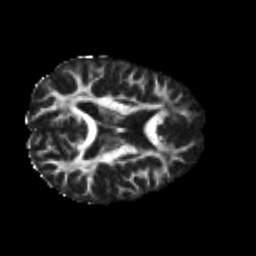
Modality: FA
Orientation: axial
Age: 18
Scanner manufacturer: philips
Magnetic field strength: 3 T
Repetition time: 8.606 s
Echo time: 0.1268 s